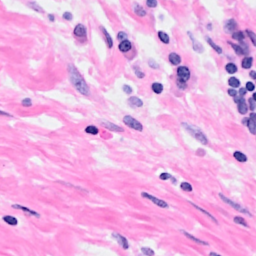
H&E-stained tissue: Breast